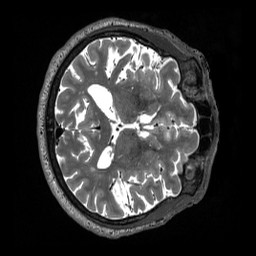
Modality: T2w
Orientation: axial
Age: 71
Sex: male
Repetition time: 3.2 s
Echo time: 0.563 s